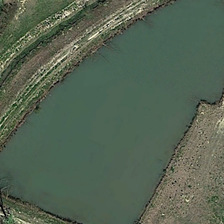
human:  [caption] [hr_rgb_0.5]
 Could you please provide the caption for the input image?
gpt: green meadows are around an irregular pond .

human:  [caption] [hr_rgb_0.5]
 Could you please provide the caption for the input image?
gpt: green meadows are around an irregular pond .

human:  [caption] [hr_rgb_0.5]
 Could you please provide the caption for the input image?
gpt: green meadows are around an irregular pond .

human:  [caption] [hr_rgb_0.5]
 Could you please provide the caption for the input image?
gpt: green meadows are around an irregular pond .

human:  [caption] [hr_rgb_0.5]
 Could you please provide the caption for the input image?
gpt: green meadows are around an irregular pond .